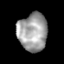
Tissue: lung
Cell type: Endothelial cells
Senescence score: 0.5448
Nuclear area (px): 1093
Mean DAPI intensity: 160.022